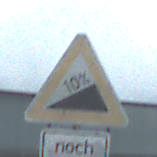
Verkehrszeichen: Steigung10
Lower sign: LaengeEinerStrecke3
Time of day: Midday
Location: Outdoor (Suburban)
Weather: Overcast
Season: NotSpecified
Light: Natural